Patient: sex M, age 43
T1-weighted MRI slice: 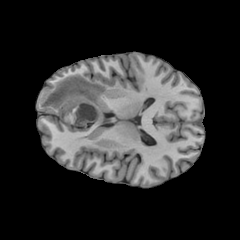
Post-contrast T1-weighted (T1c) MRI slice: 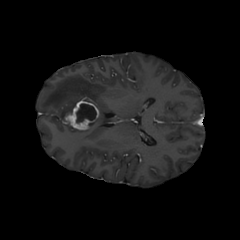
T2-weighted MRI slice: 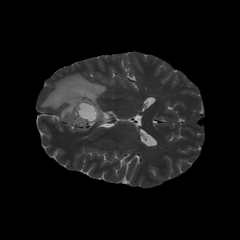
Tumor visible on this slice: yes
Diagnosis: Glioblastoma, IDH-wildtype
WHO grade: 4